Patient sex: F
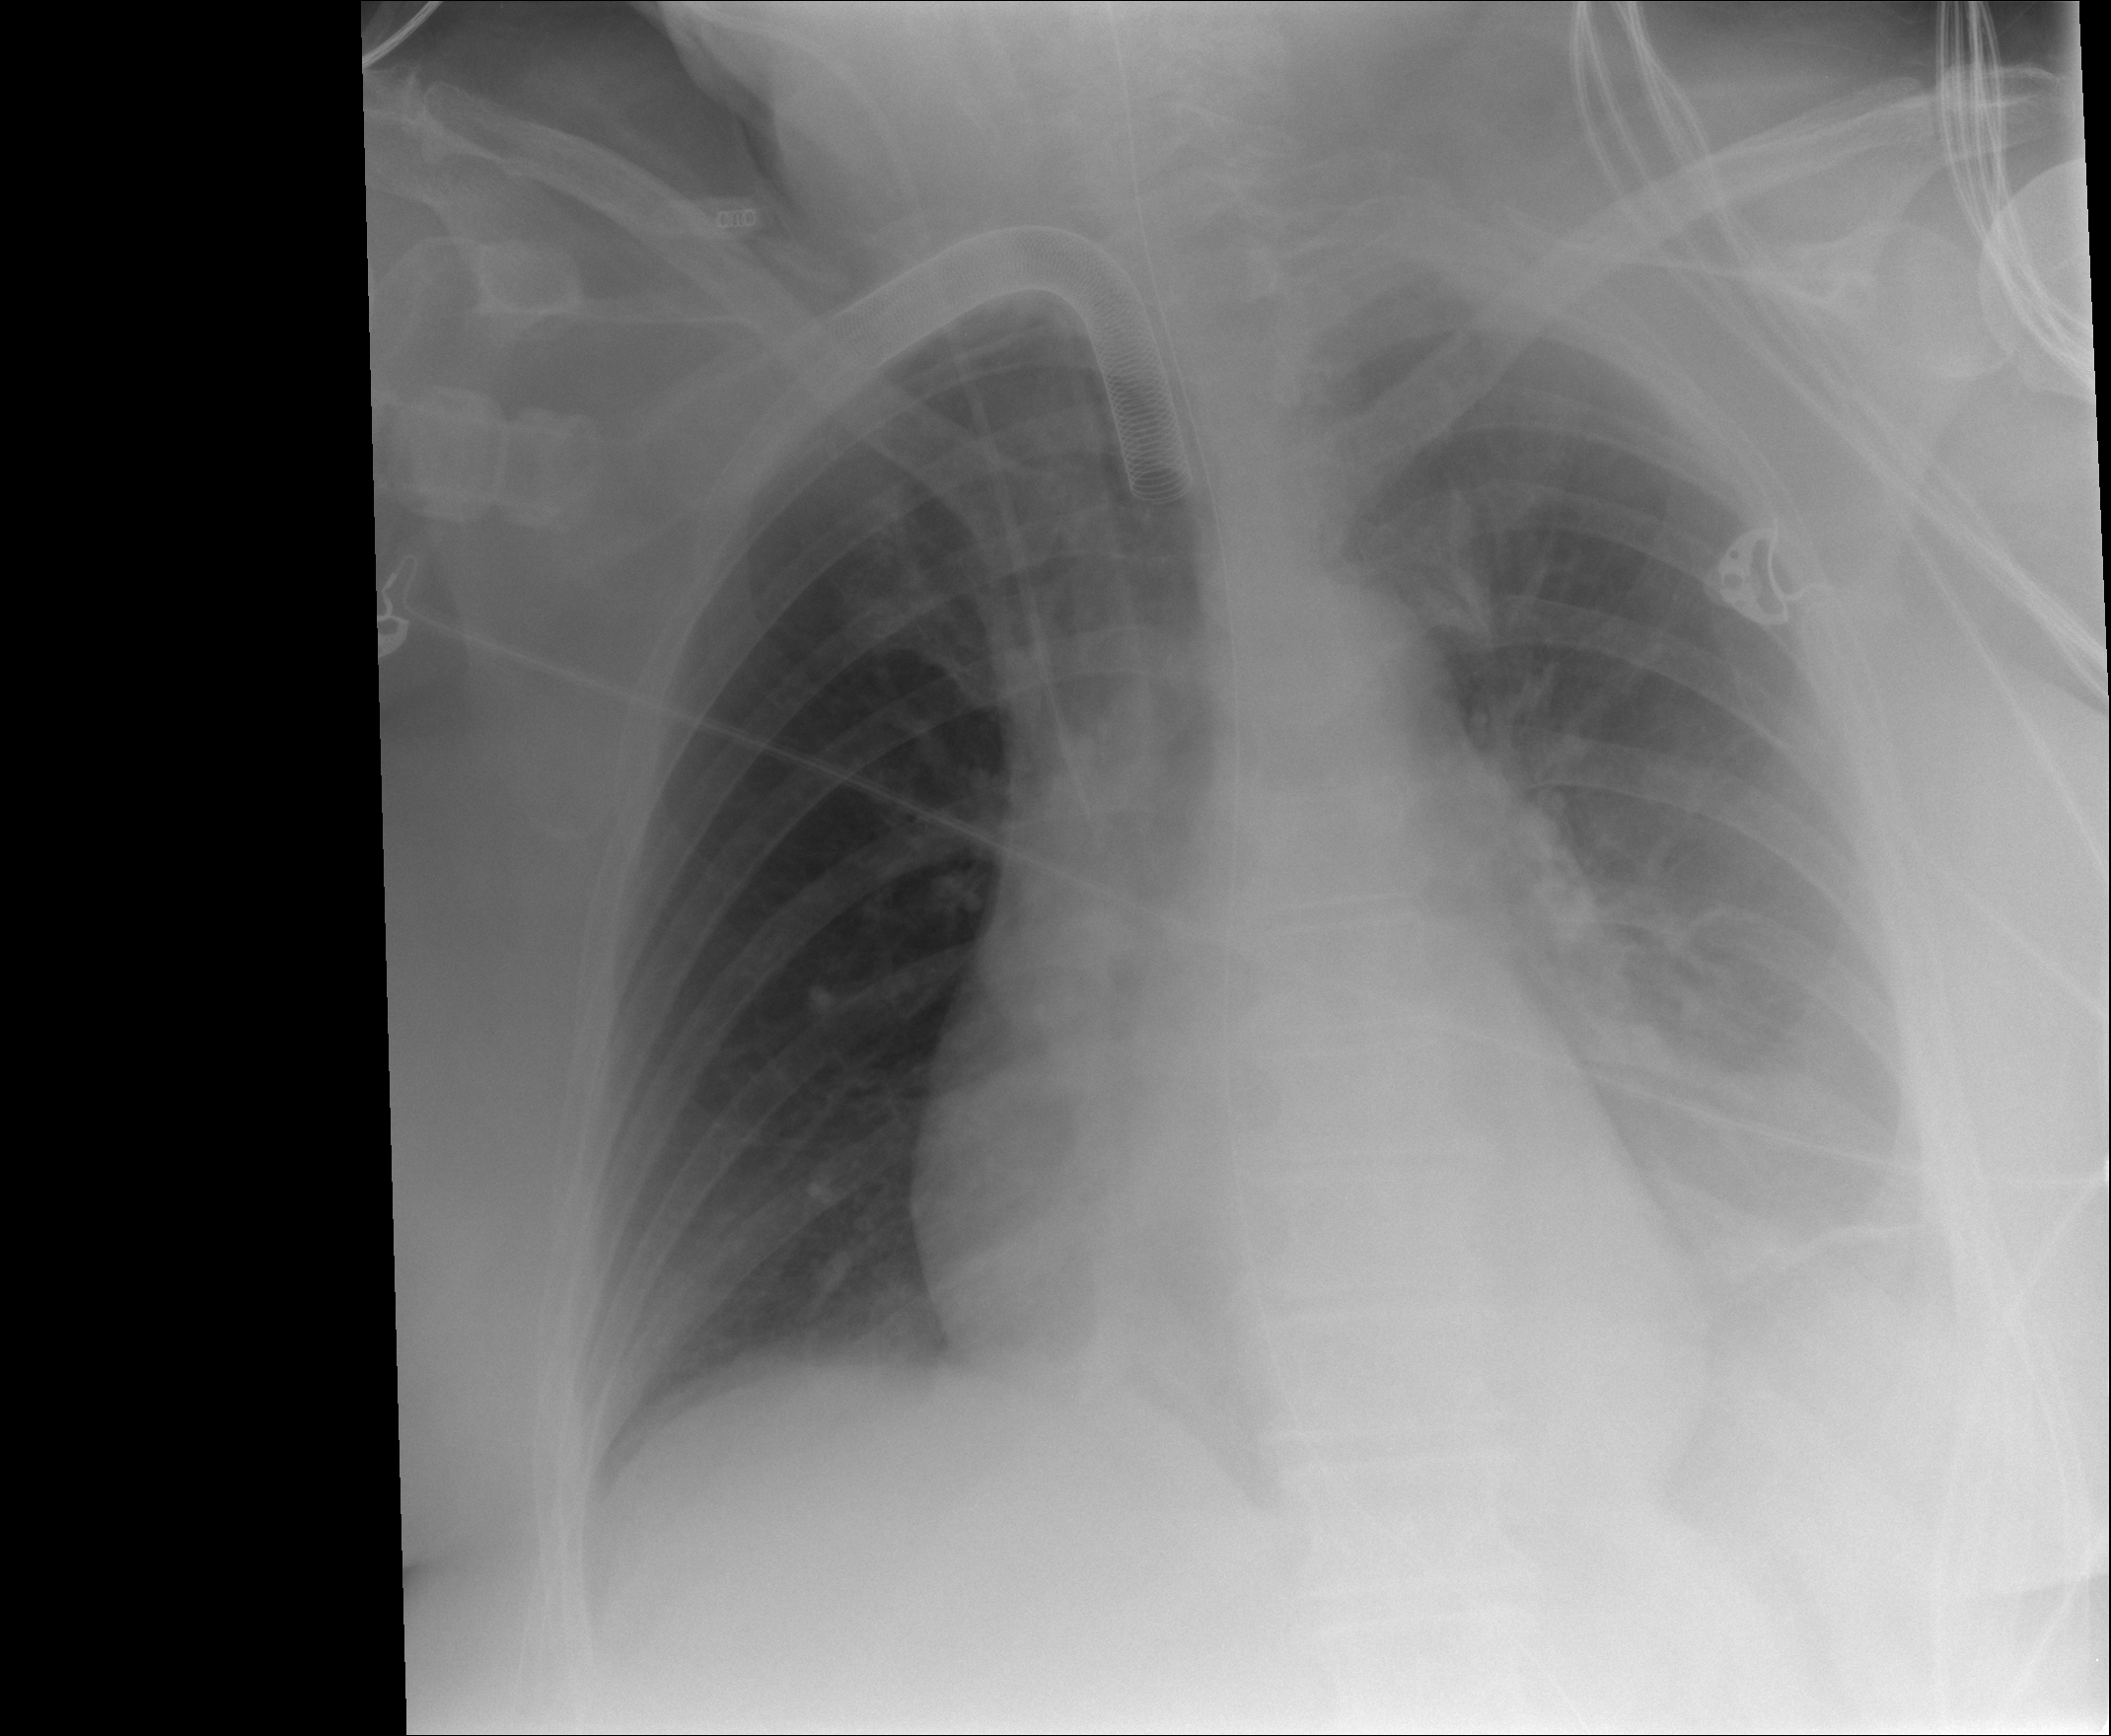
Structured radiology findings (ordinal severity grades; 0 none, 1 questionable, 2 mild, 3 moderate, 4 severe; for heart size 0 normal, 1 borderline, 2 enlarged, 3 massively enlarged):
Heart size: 0
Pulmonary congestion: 0
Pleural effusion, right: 0
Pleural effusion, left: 3
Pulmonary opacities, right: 0
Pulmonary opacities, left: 0
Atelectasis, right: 2
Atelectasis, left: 2